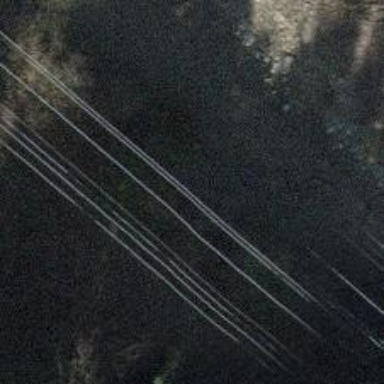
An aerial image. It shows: Power line in the image.